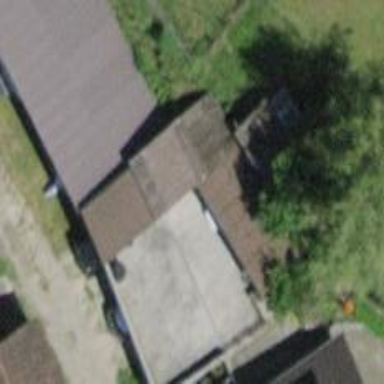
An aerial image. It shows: View of roof of building.